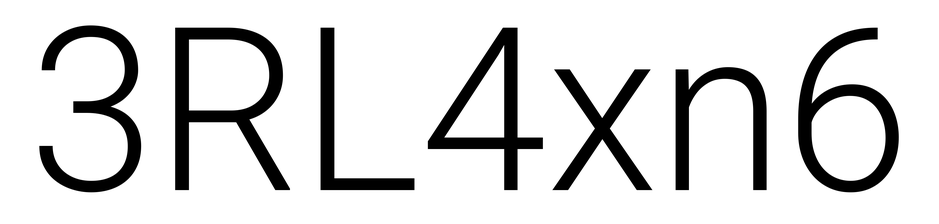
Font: Roboto_Light